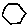
Label: hexagon